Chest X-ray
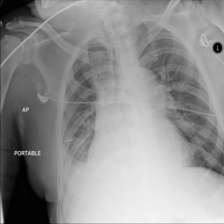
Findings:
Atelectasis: negative
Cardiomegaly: negative
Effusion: negative
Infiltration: negative
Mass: negative
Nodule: negative
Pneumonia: negative
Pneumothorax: negative
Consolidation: negative
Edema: negative
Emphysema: negative
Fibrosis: negative
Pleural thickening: negative
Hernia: negative